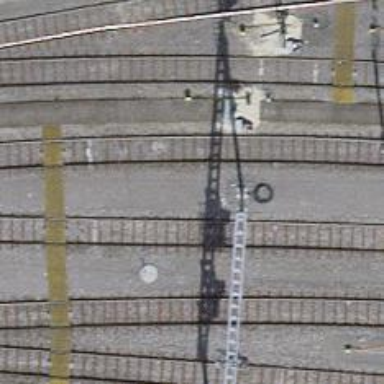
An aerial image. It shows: Rail yard with electrified contact lines for railway operations.